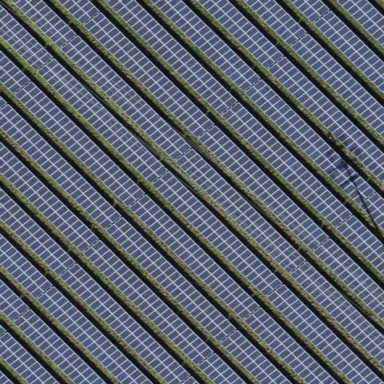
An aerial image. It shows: Solar power generator utilizing photovoltaic technology with solar photovoltaic panels.